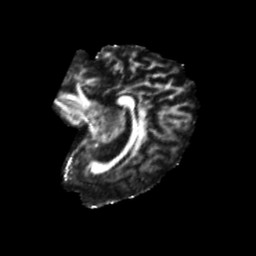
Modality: FA
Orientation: sagittal
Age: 36
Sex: female
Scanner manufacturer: siemens
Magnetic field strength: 3 T
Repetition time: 5.25 s
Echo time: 0.08 s